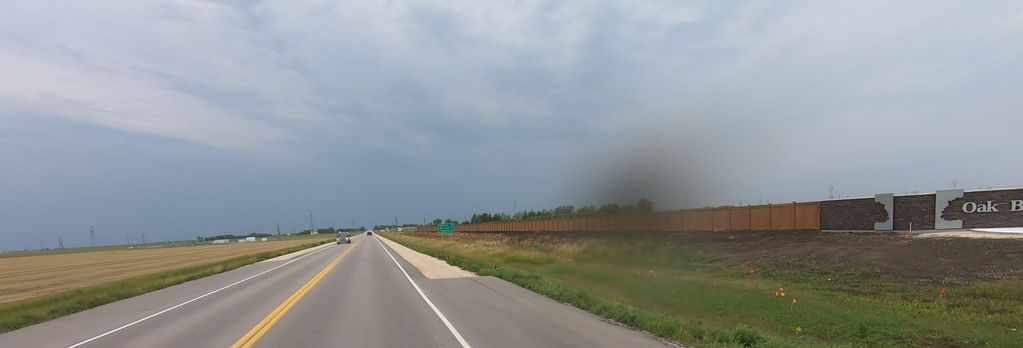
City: winnipeg